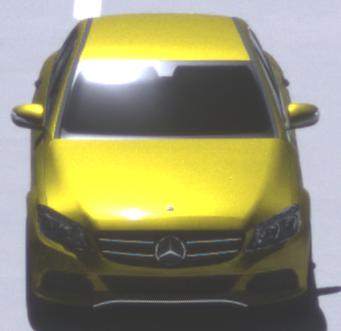
Make: Mercedes-Benz
Model: C 160
Detailed model: C-Class (205) Limousine
Model produced from: 2015/04
Model produced until: 2018/04
Doors: 4
Color: yellow
Road condition: dry road
Daytime: midday
Contrast: high contrast